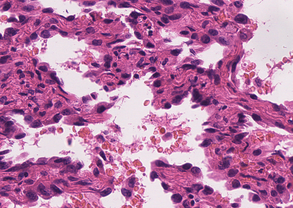
Tumor epithelial tissue: yes
Tumor-associated stroma tissue: yes
Normal tissue: no